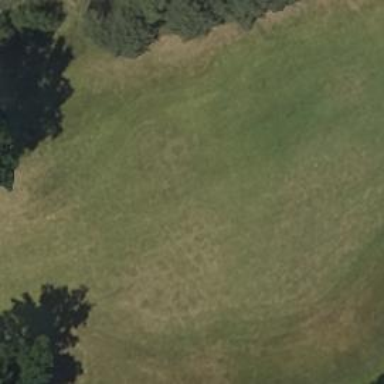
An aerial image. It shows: View of golf hole.